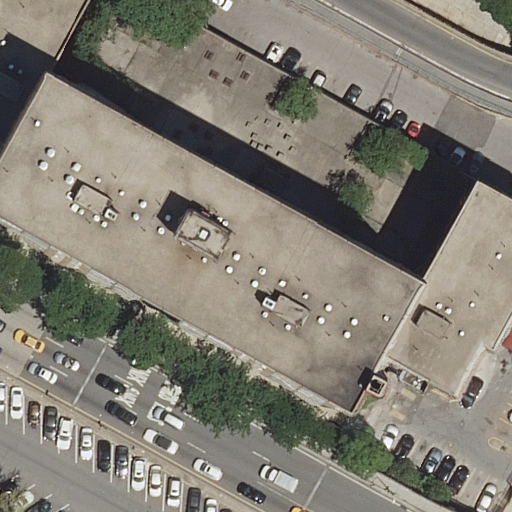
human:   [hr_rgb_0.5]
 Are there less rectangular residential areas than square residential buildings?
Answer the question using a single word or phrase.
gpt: no

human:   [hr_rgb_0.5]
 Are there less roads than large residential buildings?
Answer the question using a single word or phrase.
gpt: no

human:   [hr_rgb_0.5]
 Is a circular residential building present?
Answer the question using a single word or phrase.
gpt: no

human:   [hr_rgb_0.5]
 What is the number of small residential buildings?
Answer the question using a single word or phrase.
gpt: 0

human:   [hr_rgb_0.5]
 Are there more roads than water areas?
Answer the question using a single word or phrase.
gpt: yes

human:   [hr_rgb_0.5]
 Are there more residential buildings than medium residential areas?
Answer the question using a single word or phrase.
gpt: no

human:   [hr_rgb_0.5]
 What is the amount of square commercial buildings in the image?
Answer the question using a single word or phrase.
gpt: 0

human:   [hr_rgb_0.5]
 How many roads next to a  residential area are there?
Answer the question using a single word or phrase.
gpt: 10

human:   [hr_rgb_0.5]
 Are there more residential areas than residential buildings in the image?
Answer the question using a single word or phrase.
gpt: yes

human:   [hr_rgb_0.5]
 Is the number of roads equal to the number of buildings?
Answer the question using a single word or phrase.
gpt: no

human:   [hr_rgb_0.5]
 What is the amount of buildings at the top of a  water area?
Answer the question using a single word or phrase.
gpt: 0

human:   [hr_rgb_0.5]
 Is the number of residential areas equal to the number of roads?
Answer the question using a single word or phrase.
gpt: no

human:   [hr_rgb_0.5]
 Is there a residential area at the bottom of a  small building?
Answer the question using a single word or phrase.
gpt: no

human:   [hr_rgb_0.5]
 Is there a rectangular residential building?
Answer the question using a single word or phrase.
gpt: no

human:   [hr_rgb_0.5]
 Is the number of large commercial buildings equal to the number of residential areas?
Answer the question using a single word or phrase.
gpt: no

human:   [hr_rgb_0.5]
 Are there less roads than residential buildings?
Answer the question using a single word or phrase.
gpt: no

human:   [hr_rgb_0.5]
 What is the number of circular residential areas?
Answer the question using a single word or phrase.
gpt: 0

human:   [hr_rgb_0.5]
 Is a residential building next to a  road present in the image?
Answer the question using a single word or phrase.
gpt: yes

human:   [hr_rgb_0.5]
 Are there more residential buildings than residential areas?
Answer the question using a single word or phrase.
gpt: no

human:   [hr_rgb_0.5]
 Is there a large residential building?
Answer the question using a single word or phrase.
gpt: yes

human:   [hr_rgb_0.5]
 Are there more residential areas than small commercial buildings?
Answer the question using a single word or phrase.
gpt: yes

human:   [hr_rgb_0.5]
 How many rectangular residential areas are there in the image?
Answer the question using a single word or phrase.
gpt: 2

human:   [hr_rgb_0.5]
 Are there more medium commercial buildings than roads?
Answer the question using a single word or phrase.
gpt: no

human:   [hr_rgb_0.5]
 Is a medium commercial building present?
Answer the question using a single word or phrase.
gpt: no

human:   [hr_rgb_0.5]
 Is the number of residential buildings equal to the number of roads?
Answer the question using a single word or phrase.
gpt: no

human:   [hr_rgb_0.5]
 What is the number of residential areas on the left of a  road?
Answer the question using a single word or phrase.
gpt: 1

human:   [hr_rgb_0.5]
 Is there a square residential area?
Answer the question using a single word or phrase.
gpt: no

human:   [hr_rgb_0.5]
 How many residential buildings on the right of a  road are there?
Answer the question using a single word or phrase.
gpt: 0

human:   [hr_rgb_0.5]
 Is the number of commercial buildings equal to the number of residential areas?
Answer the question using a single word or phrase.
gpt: no

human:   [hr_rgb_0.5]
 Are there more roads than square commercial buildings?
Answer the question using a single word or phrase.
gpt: yes

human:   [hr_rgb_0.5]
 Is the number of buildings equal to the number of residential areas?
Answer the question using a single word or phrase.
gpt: no

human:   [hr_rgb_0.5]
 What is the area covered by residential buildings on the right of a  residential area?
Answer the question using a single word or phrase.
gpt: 0m2

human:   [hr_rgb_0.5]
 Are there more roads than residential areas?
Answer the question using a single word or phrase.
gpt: yes

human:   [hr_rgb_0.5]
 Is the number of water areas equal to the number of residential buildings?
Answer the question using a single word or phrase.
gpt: no

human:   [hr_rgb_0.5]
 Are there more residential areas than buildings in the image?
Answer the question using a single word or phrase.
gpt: yes

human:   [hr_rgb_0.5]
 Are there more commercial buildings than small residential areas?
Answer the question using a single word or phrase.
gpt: no